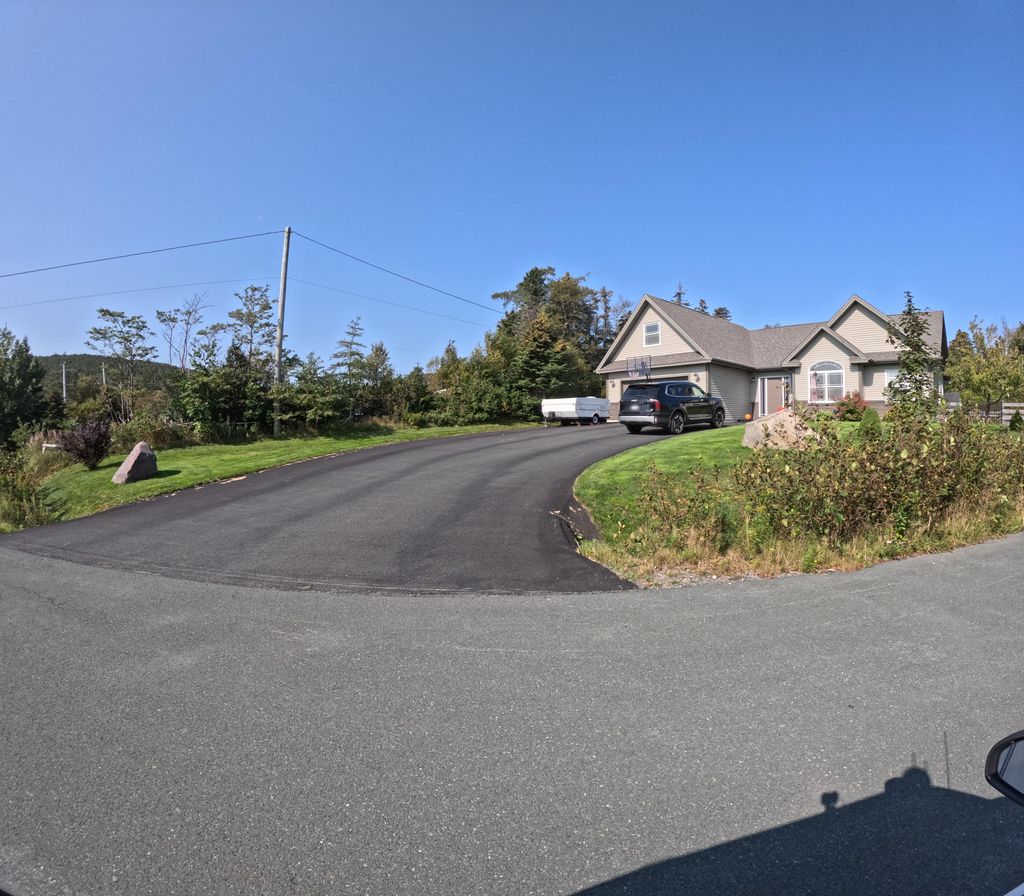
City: st_johns